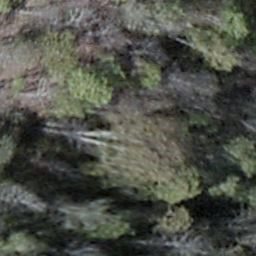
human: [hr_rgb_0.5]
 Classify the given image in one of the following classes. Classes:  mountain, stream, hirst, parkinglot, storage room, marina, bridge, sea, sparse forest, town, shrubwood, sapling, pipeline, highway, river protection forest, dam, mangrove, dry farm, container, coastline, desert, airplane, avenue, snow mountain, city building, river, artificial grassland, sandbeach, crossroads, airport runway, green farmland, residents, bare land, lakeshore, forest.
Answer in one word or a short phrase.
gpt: shrubwood